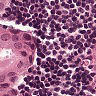
Metastatic tissue present: yes